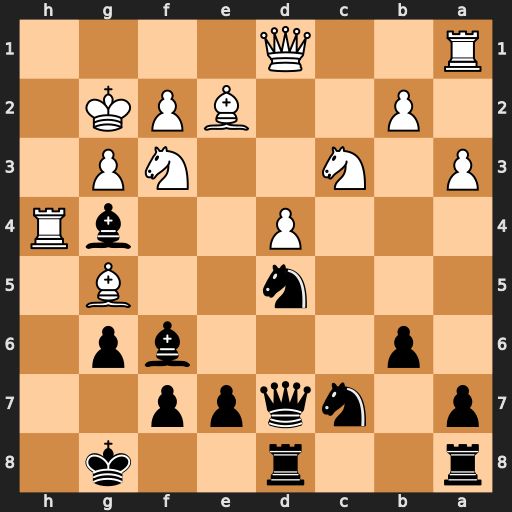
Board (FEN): r2r2k1/p1nqpp2/1p3bp1/3n2B1/3P2bR/P1N2NP1/1P2BPK1/R2Q4
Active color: b
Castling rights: -
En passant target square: -
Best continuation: Bxf3+ Bxf3 Bxg5